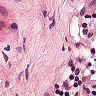
Metastatic tissue present: no